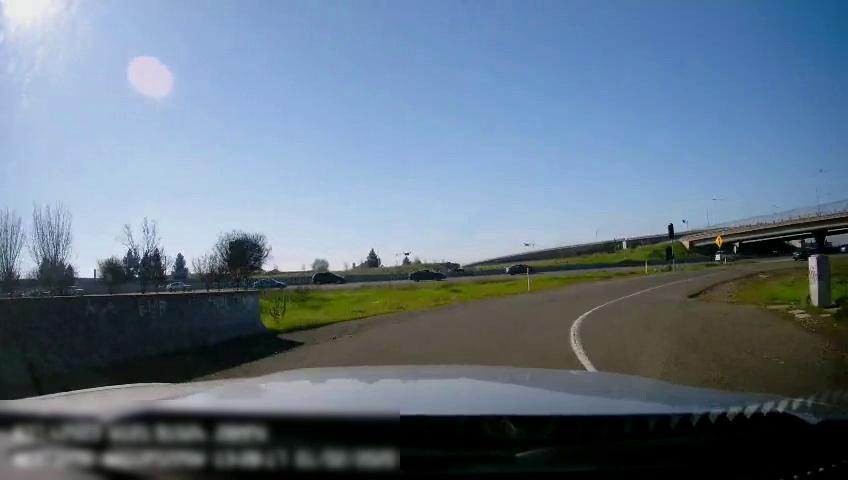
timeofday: Day
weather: Sunny
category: Drivable Space
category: Drivable Space
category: Vehicles | Truck
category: Vehicles | Car
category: Vehicles | SUV
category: Vehicles | Car
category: Vehicles | Car
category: Vehicles | Van
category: Vehicles | Car
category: Vehicles | Car
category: Lanes | Current Lane
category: Traffic | Signs
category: Traffic | Lights
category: Traffic | Lights